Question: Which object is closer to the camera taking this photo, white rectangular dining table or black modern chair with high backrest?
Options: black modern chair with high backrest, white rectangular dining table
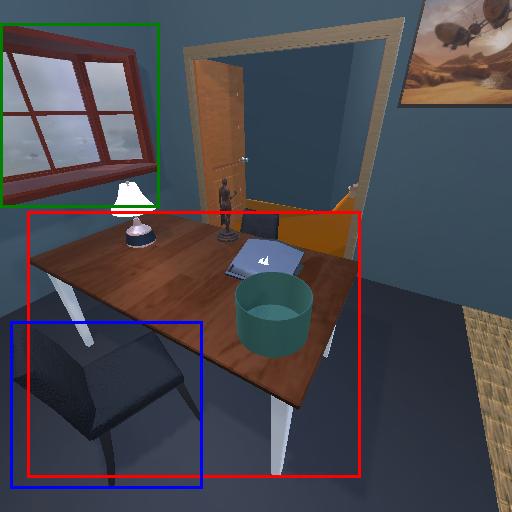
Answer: black modern chair with high backrest